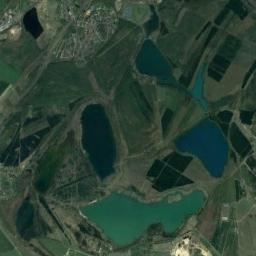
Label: lake